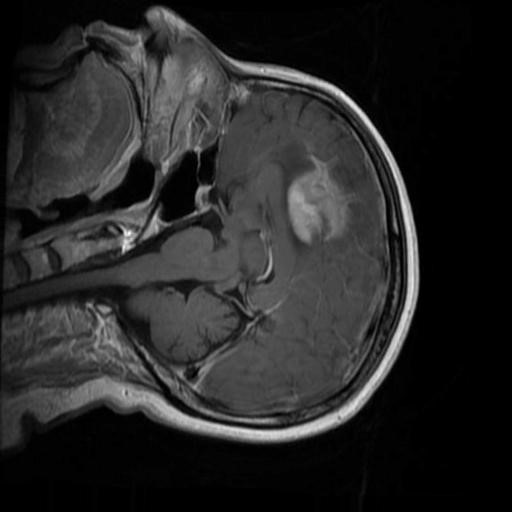
Label: brain_menin